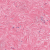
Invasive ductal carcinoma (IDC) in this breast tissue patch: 0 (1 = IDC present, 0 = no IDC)